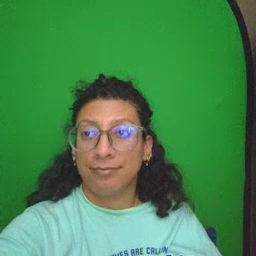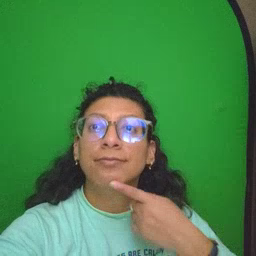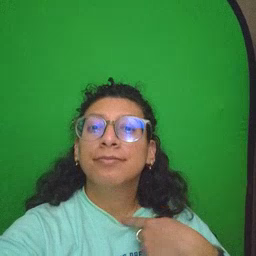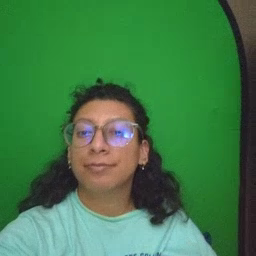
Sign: thirsty